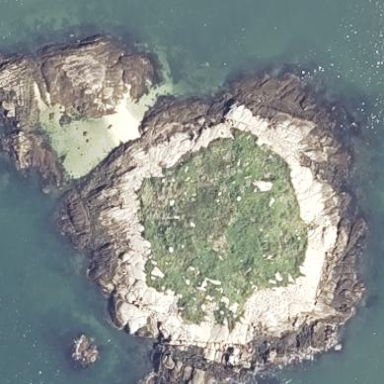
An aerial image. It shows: Island with natural coastline.